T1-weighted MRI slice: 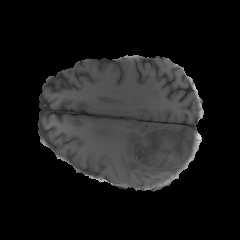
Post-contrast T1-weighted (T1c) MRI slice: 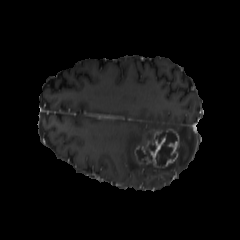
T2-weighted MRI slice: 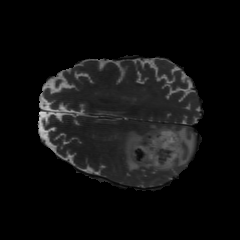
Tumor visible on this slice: yes